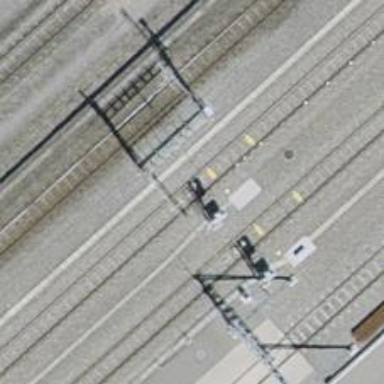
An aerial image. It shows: Railway signal.